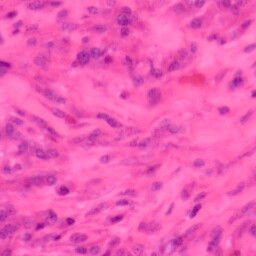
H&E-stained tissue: Colon